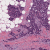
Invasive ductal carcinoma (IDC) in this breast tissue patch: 1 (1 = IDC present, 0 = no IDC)